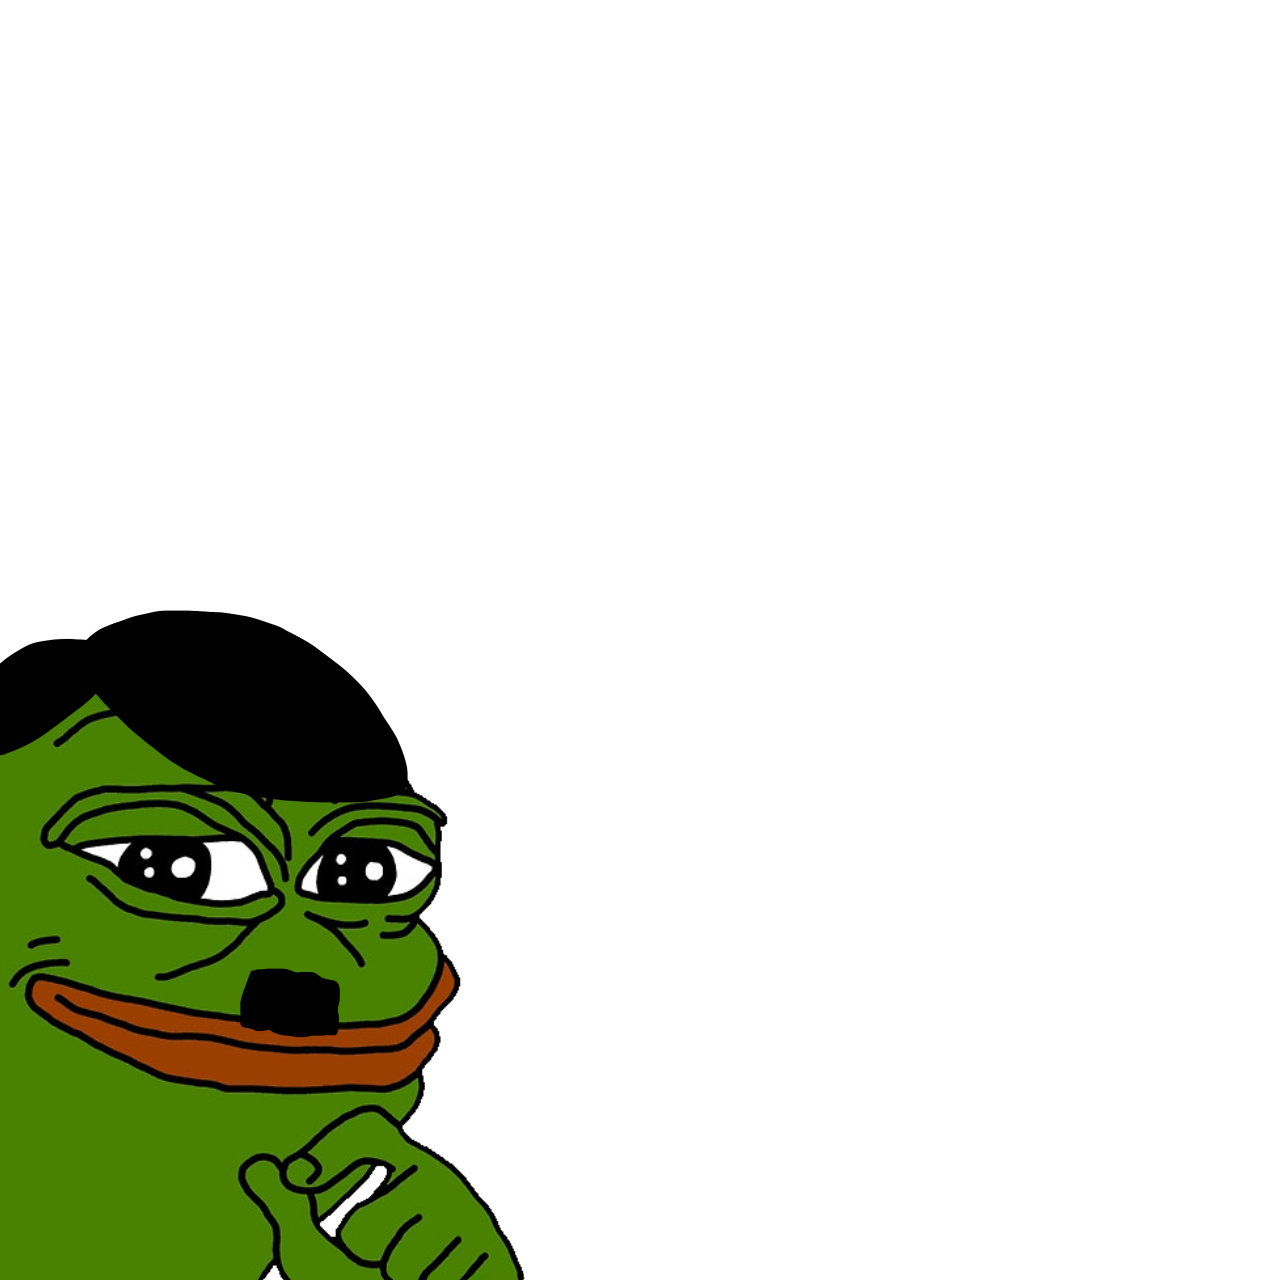
Label: 5_Pepe